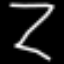
Label: hourglass